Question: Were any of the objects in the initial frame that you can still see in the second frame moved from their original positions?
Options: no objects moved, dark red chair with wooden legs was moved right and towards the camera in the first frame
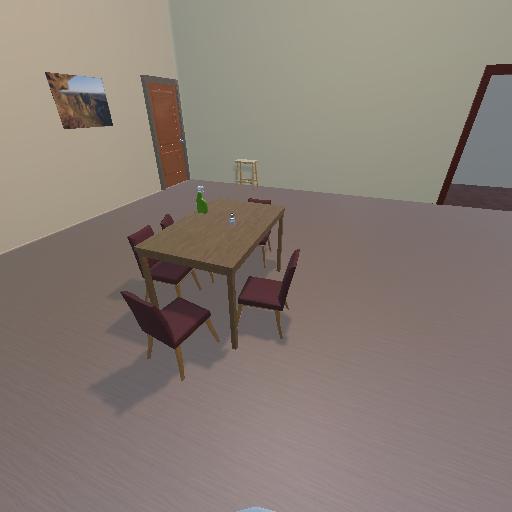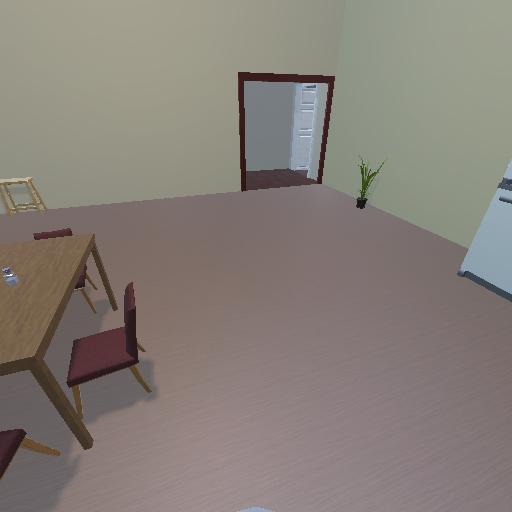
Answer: no objects moved